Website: lowes
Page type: account-selection
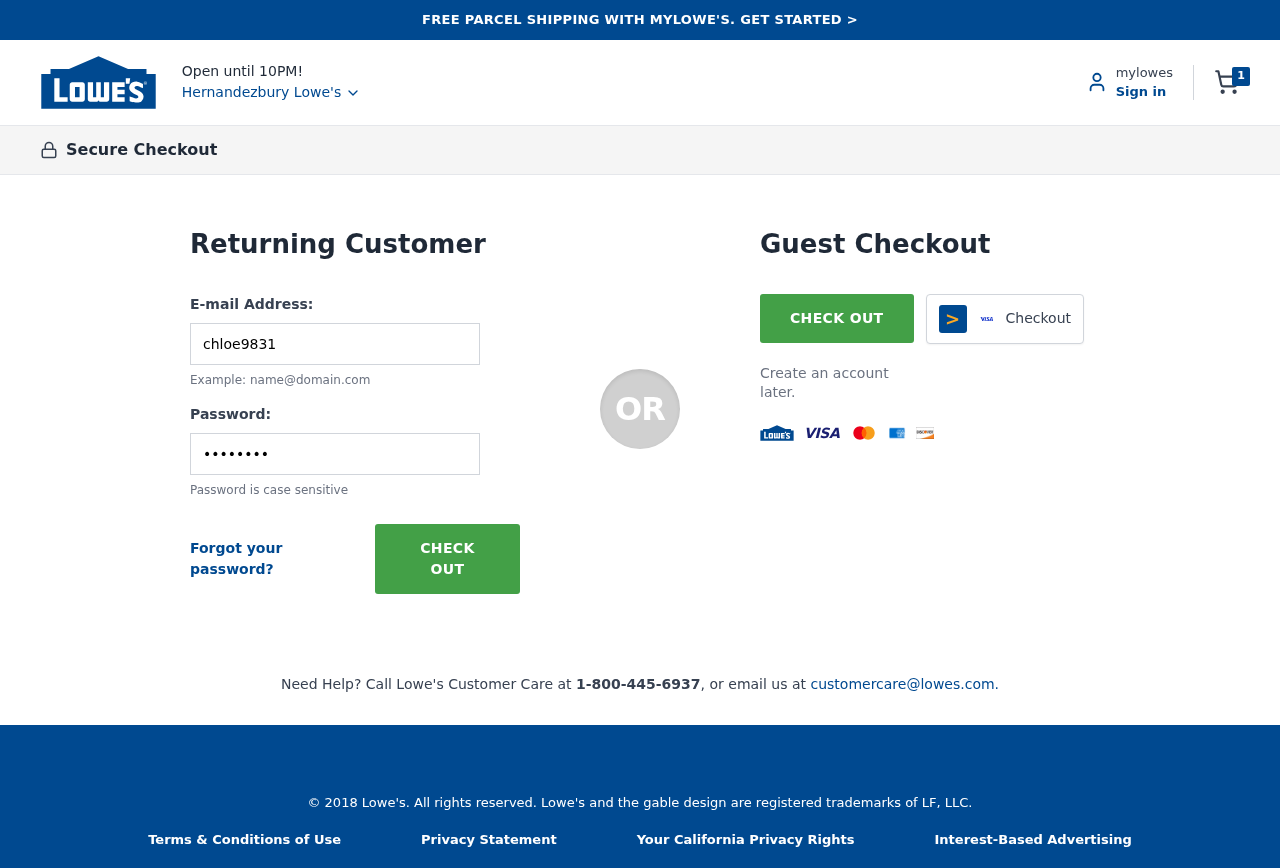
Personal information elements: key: PII_CITY
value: Hernandezbury Lowe's
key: PII_LOGIN_USERNAME
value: chloe9831
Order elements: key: ORDER_NUM_ITEMS
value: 1